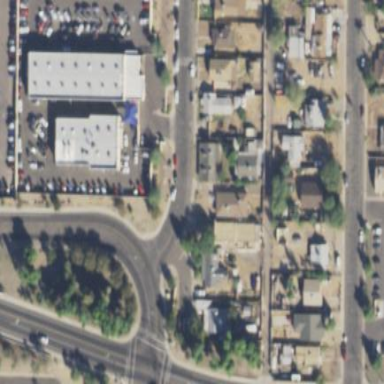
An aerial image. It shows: Car repair shop.